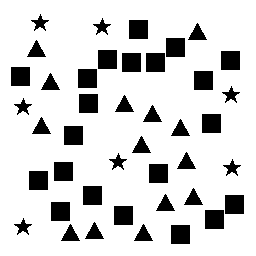
Squares: 21
Triangles: 14
Stars: 7
Total shapes: 42